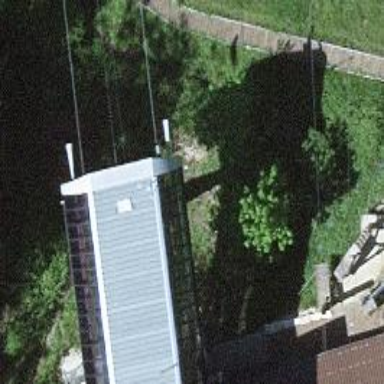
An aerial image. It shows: Pylon used for aerialway.